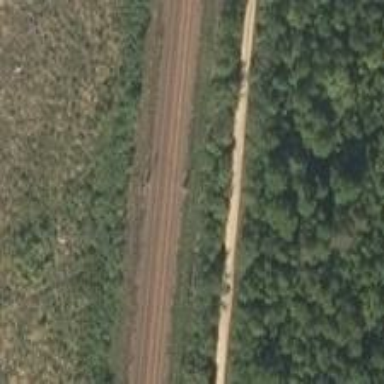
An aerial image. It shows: Railway track with contact lines for electrification.